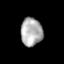
Tissue: prostate
Cell type: T cells
Senescence score: 0.334
Nuclear area (px): 596
Mean DAPI intensity: 173.69